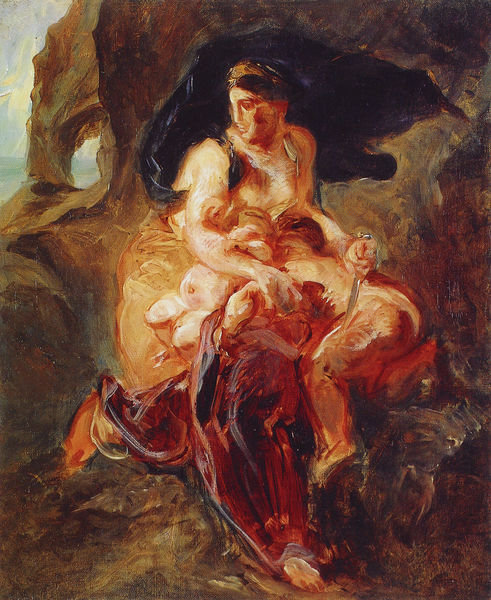
Titel: Die wütende Medea (Entwurf)
Künstler: Eugène Delacroix
Institution: Lille, Musée des Beaux-Arts
Schlagwörter: akt, felsen, meer, rubens, umhang, gelb, landschaft, frau, schwarz, skizze, rot, tier, tuch, hochformat, historie, johannes, messer, mord, öl, gewand, mantel, kind, mutter, diadem, höhle, krone, rosa, kinder, kopfbedeckung, lila, baby, lamm, antike, bruan, barfuß, brutal, jesus, mythos, dolch, grotte, ölskizze, königin, töten, maria, babies, ermorden, erstechen, säugling, antke, grausam, tötung, jmaria